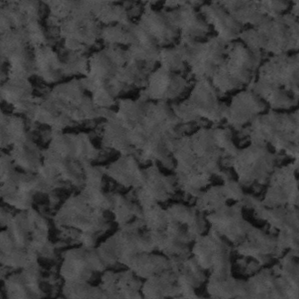
Label: frost